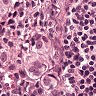
Metastatic tissue present: yes